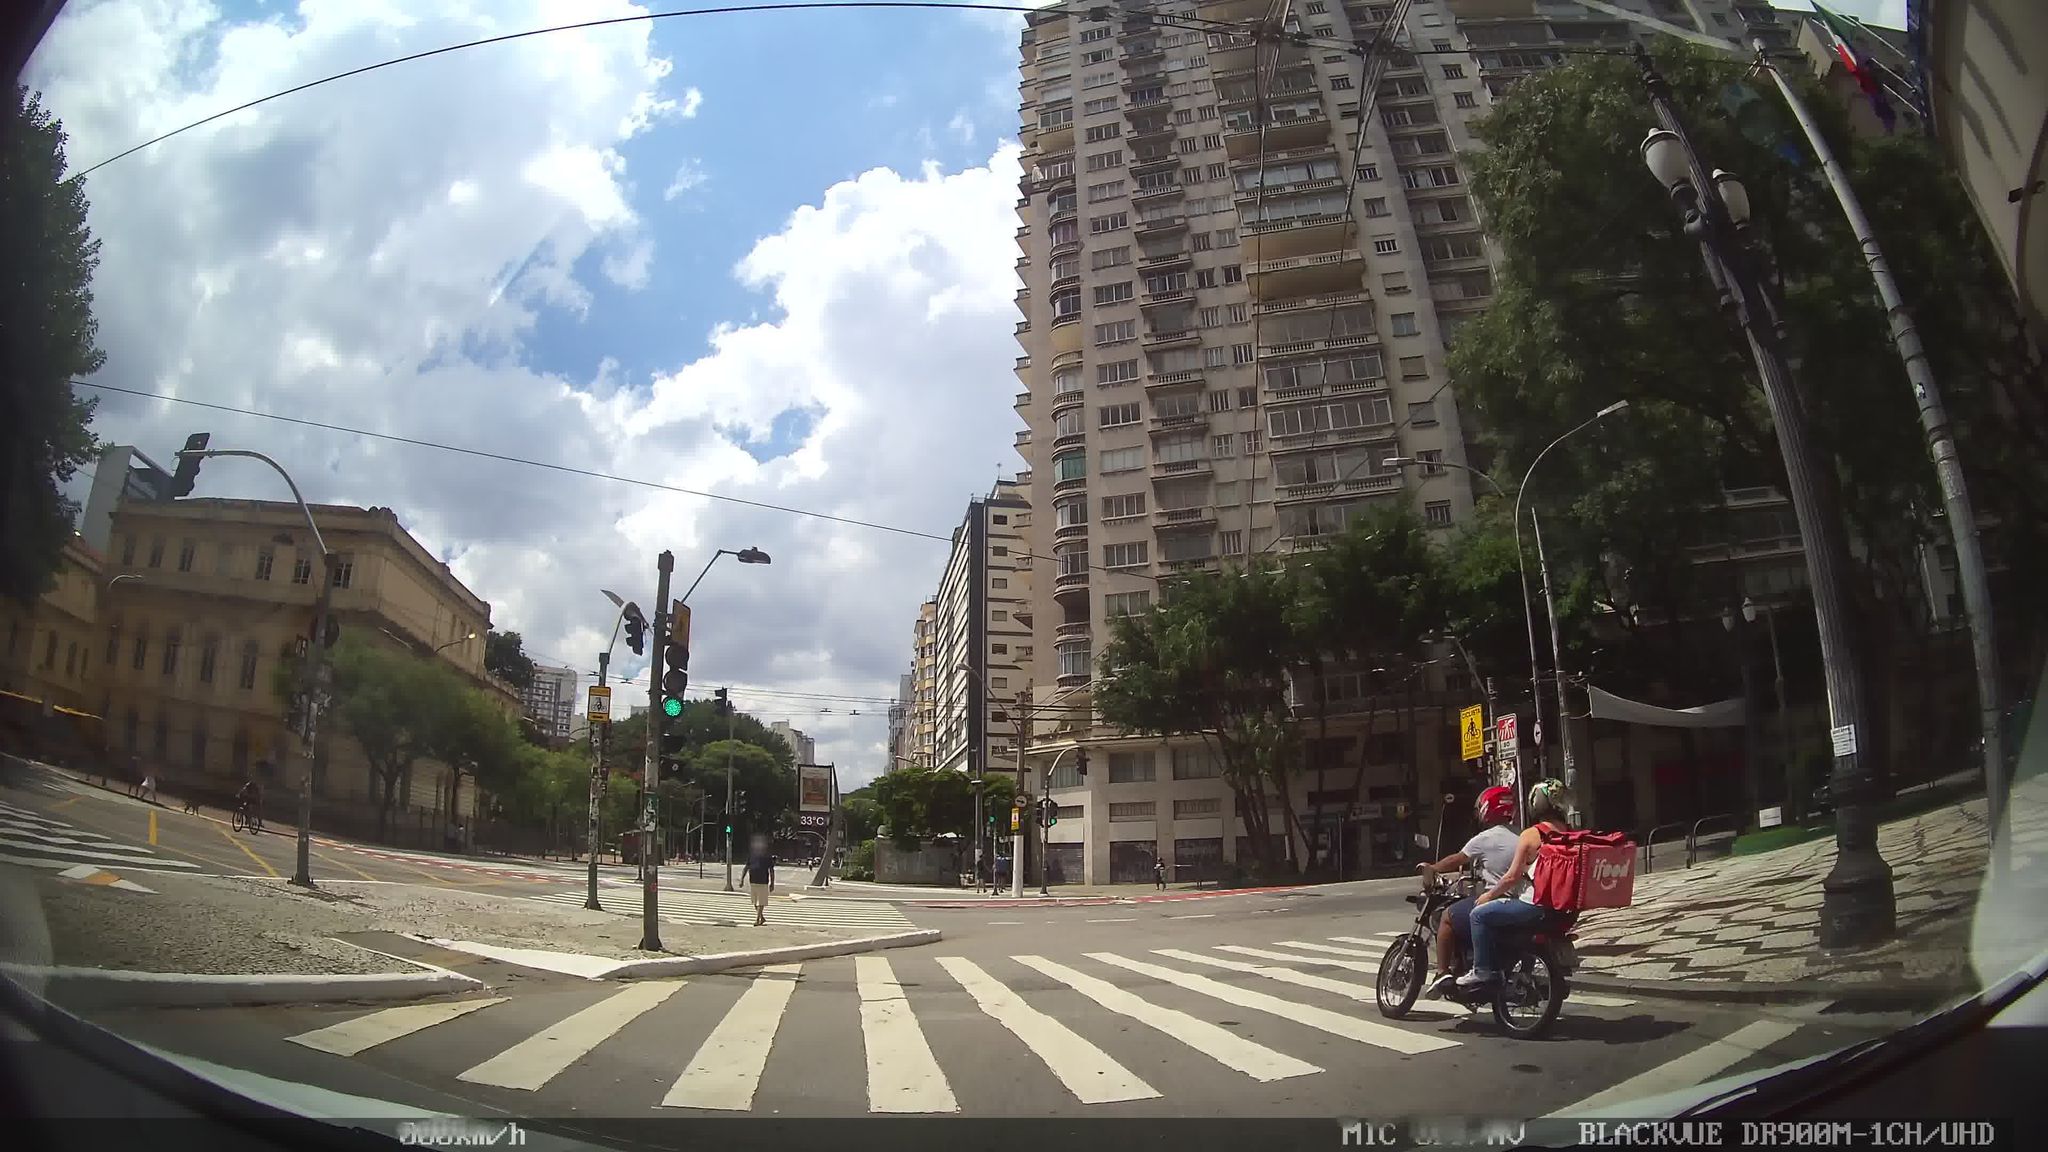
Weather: clear
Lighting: day
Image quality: good
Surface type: driving surface
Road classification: secondary
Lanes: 3
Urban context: urban centre
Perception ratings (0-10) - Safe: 3.5, Lively: 8.03, Beautiful: 1.99, Boring: 4.69, Depressing: 1.38, Wealthy: 2.99